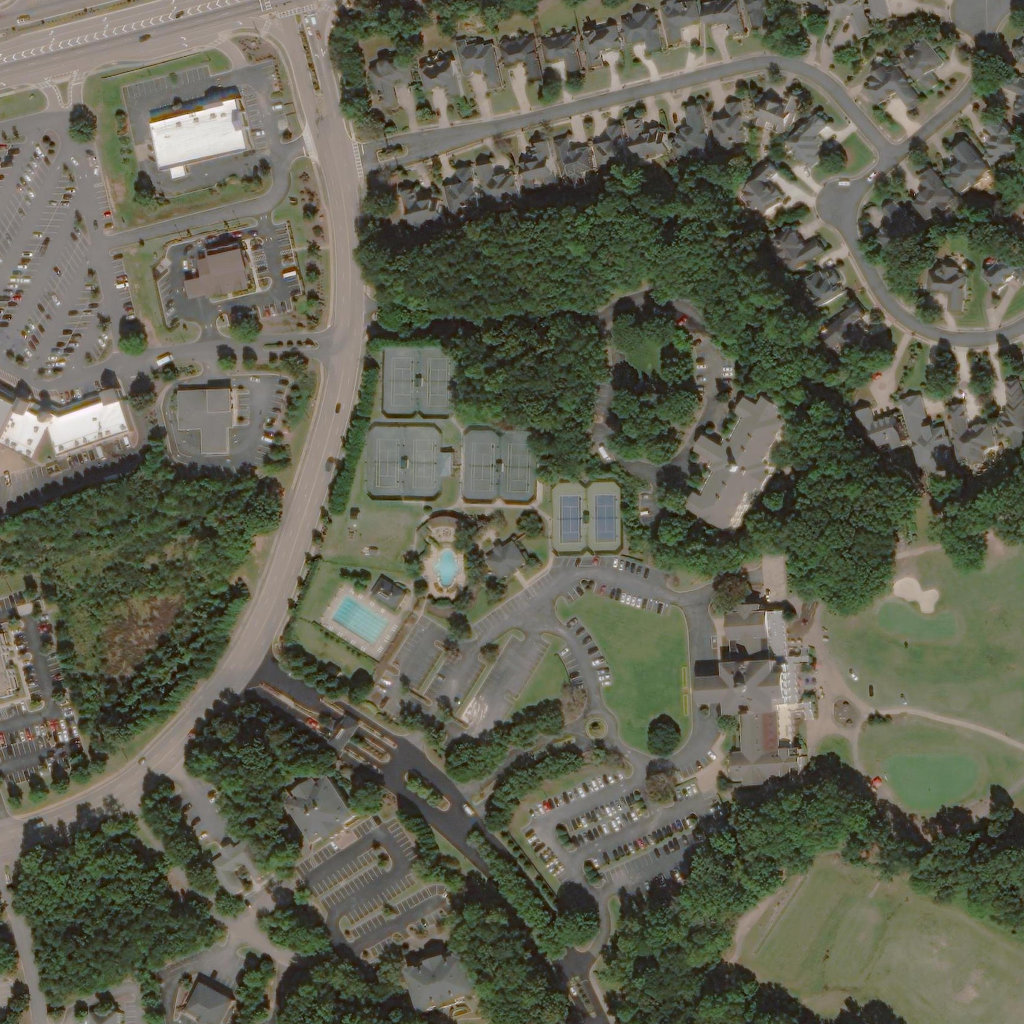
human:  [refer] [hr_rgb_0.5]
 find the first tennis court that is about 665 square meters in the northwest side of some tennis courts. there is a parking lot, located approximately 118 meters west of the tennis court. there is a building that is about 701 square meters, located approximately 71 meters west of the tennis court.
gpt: <box>[[37, 33, 41, 40, 0]]</box>